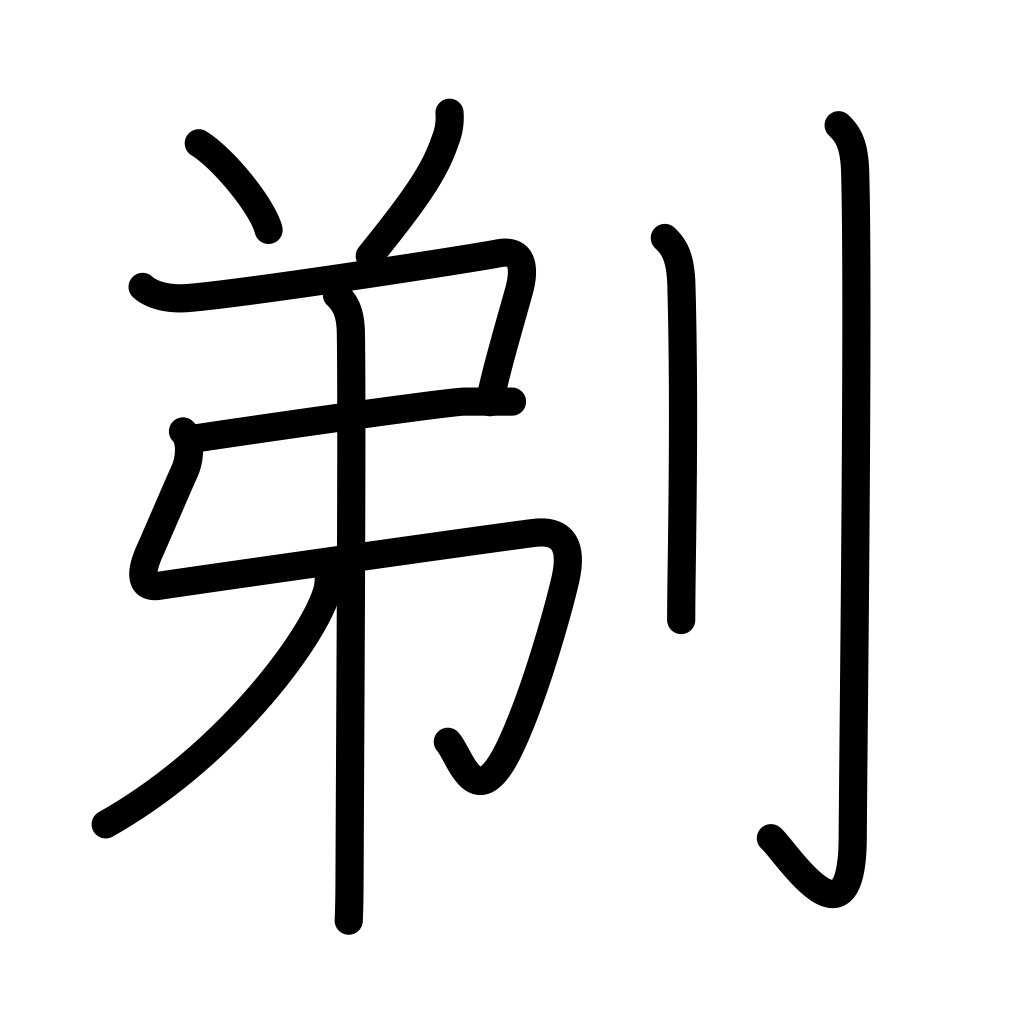
Meaning: shave